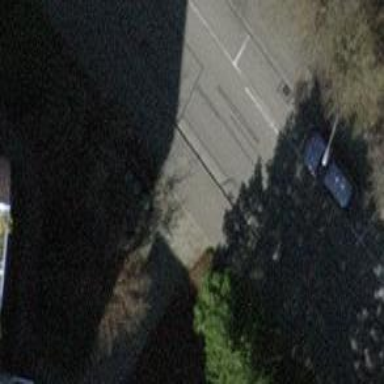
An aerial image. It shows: Bollard barrier.